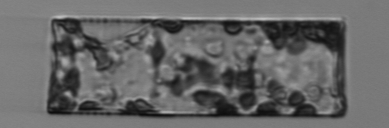
Label: Guinardia_flaccida